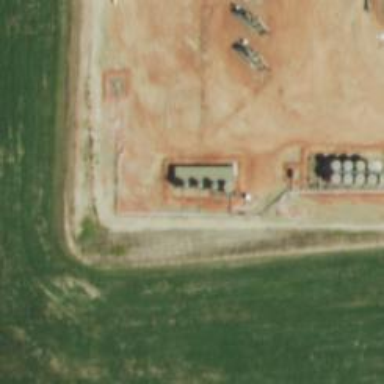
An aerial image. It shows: Storage tank with man-made structure.